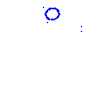
Particle: proton